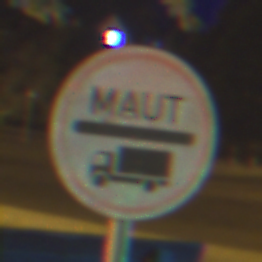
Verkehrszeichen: Mautpflicht
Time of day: Night
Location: Outdoor (Urban)
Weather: PartlyCloudy
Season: NotSpecified
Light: Artificial